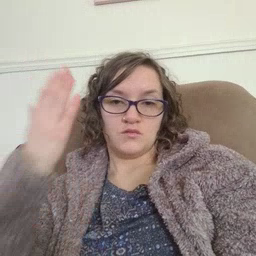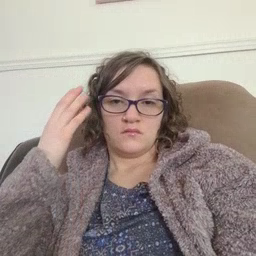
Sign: morning